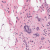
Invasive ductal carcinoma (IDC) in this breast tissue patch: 0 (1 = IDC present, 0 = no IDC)